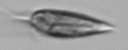
Label: Prorocentrum_triestinum